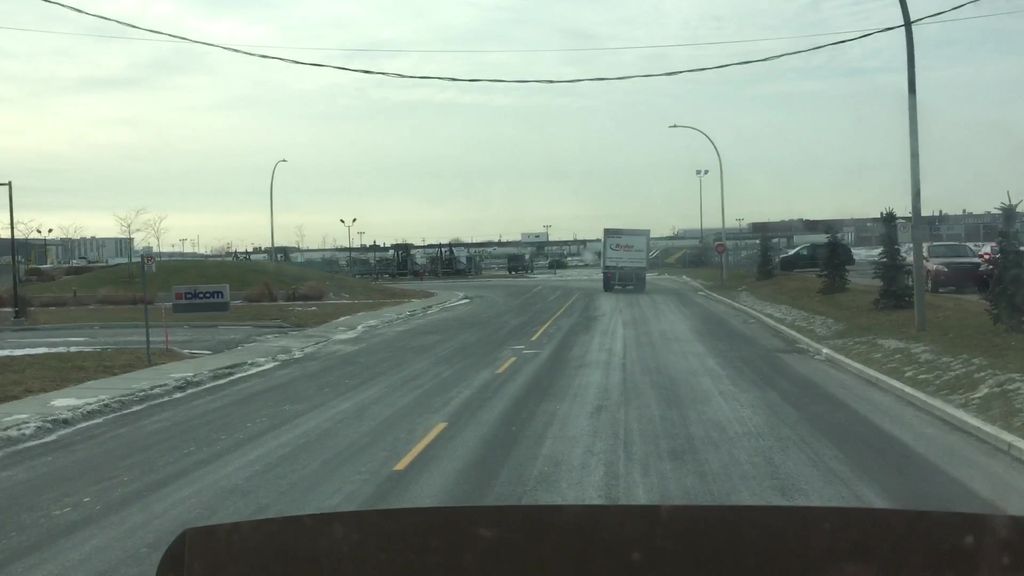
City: montreal